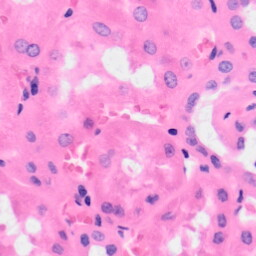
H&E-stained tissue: Kidney